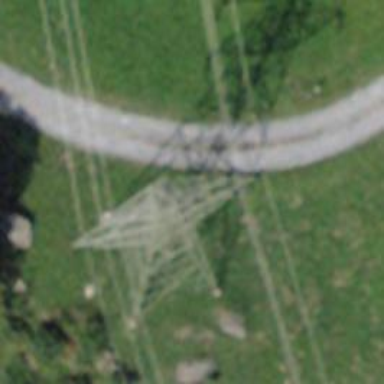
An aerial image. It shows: Towering power structure.